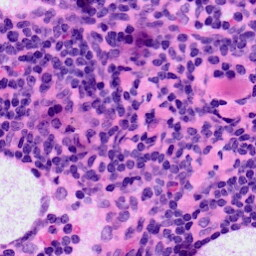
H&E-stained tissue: LymphNode